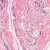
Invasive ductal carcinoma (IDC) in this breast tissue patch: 0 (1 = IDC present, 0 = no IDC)